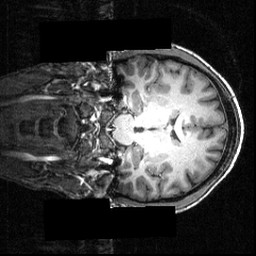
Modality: T1w
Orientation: coronal
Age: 28
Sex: male
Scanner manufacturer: siemens
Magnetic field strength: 3.951 T
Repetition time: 1.5 s
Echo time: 0.00335 s